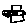
Label: bird